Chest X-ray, PA view. Patient: 25 years old, sex F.
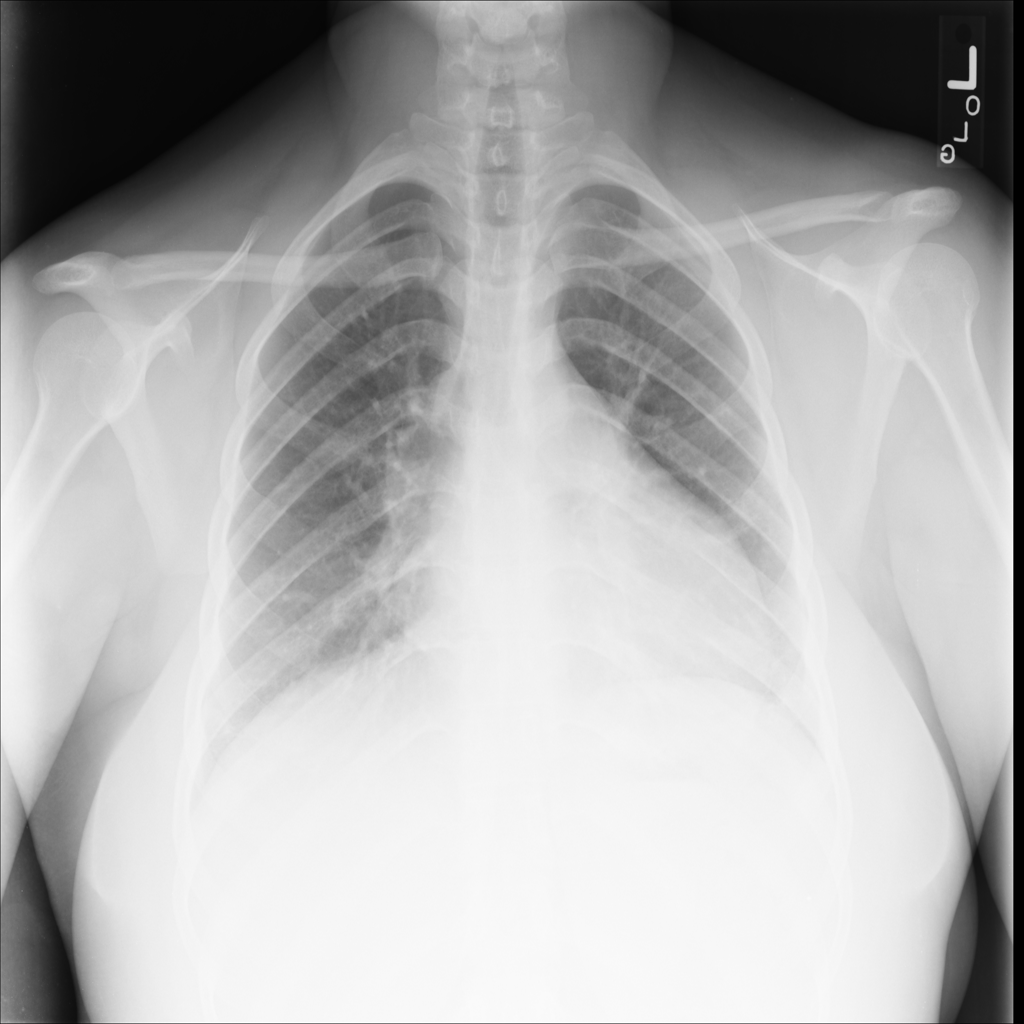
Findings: Infiltration